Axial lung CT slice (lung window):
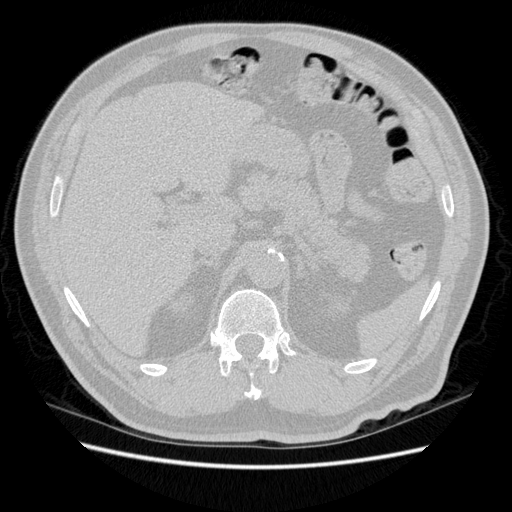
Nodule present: no